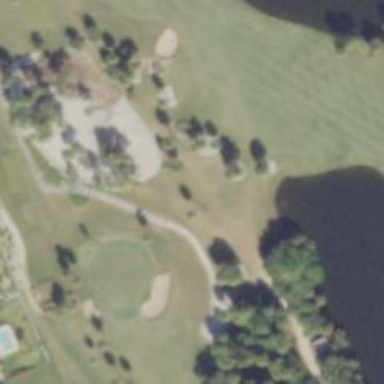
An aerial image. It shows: Path used for both walking and golf.